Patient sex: M
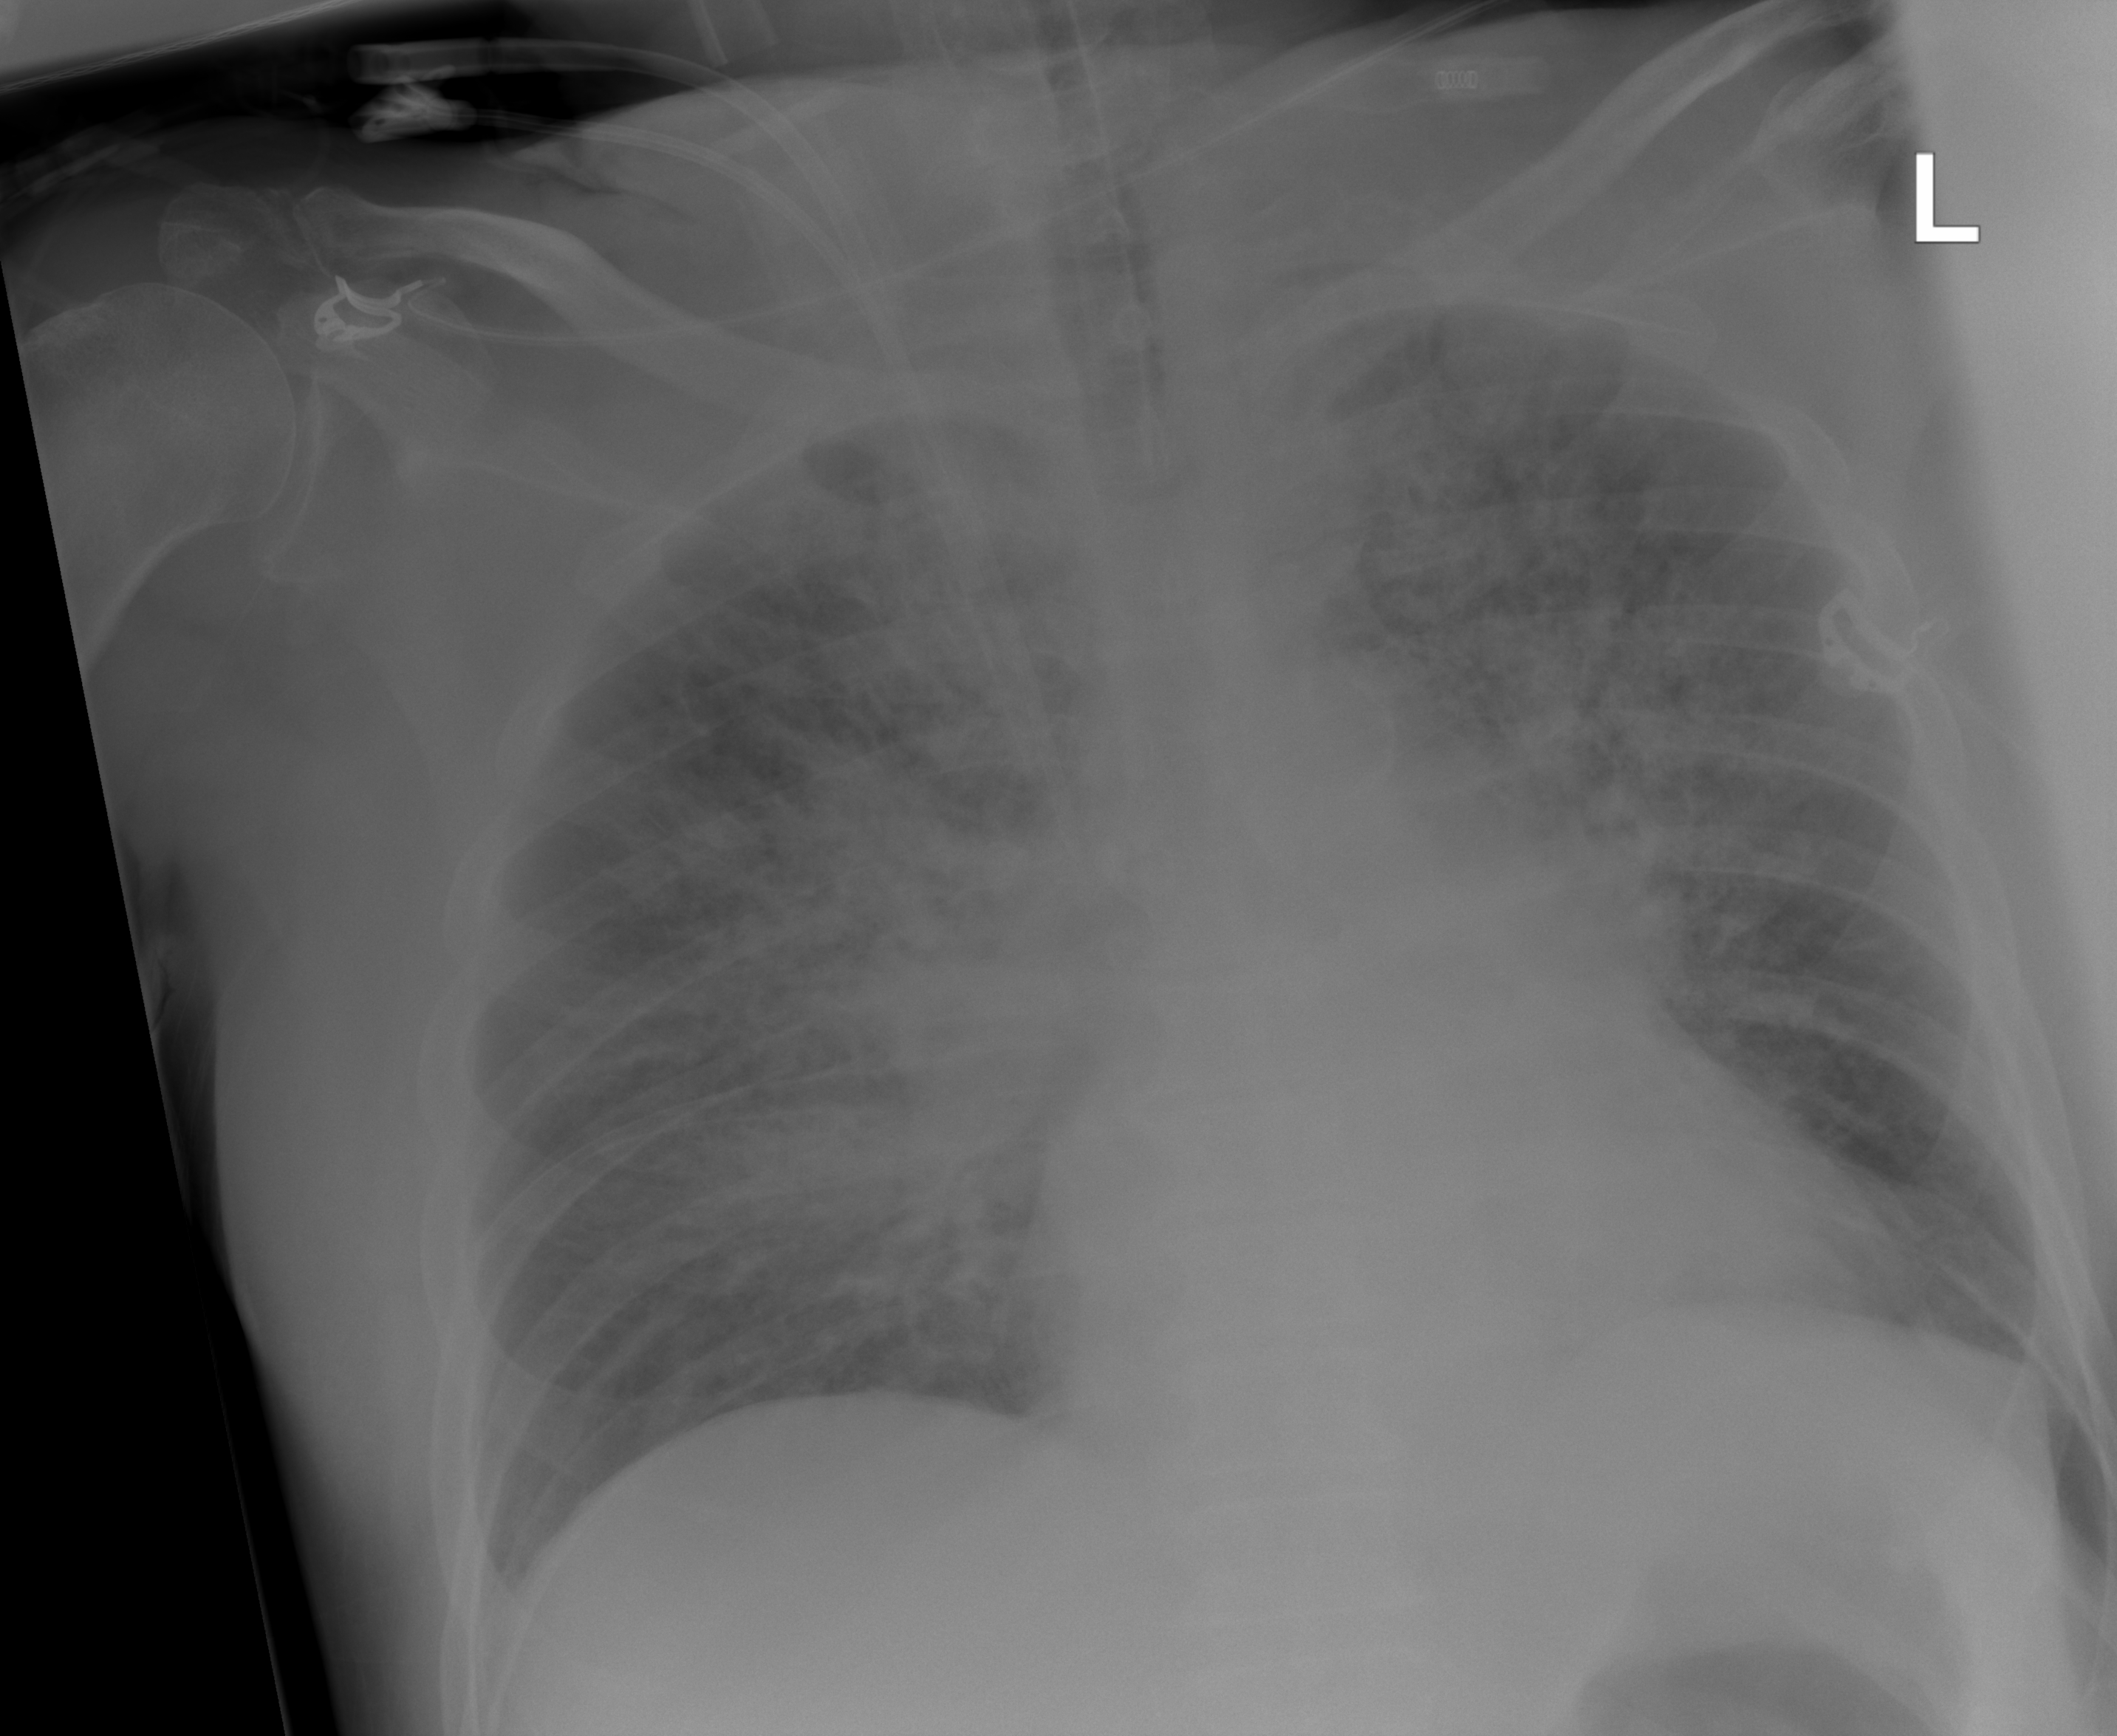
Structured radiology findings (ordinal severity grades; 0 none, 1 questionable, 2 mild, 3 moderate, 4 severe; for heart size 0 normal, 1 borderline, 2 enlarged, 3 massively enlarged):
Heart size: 2
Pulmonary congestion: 2
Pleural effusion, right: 0
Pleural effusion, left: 0
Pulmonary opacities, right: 3
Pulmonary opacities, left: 3
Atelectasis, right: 2
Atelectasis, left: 3